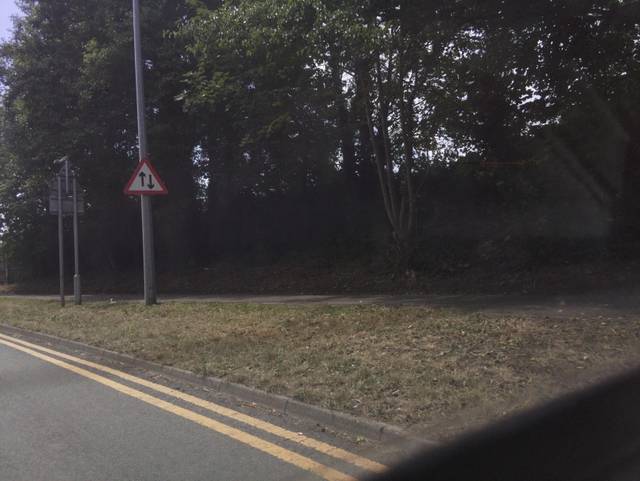
Region: United Kingdom
Coordinates: 51.295, 0.5147